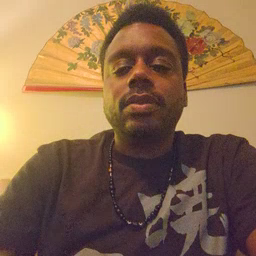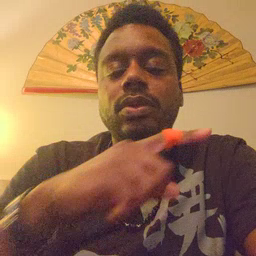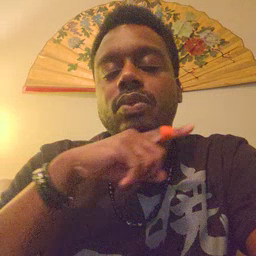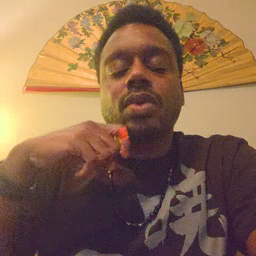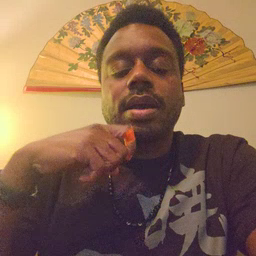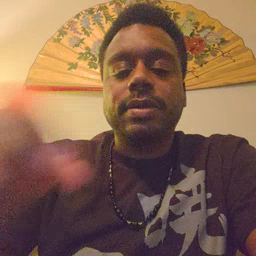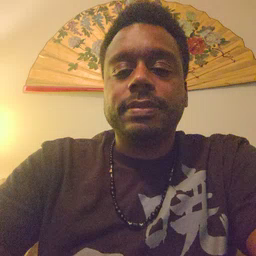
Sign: dry